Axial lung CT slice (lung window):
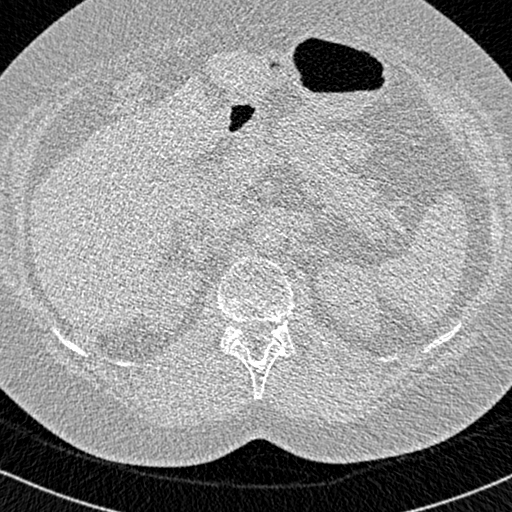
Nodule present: no